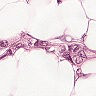
Metastatic tissue present: yes